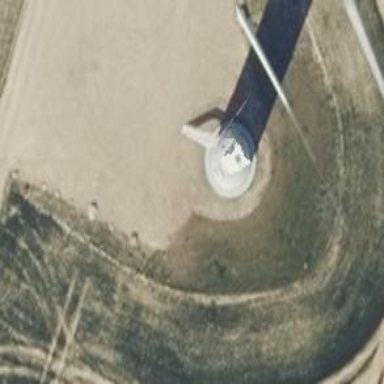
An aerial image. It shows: Wind generator of the horizontal axis type made by Vestas.